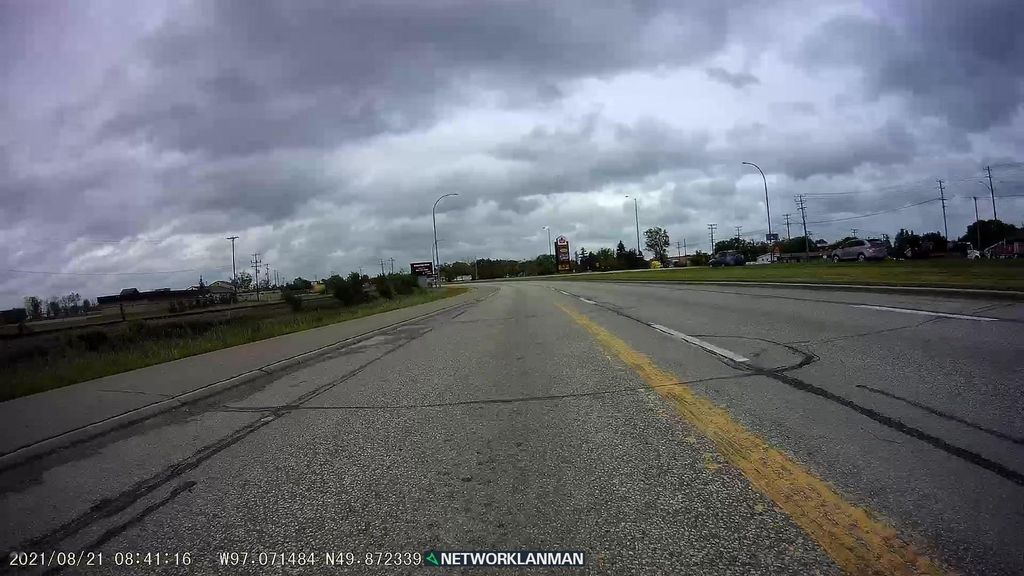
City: winnipeg